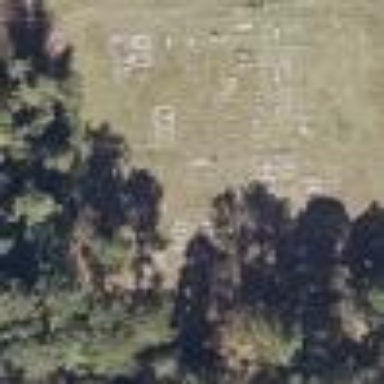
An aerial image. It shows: Cemetery.